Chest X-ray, PA view. Patient: 52 years old, sex F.
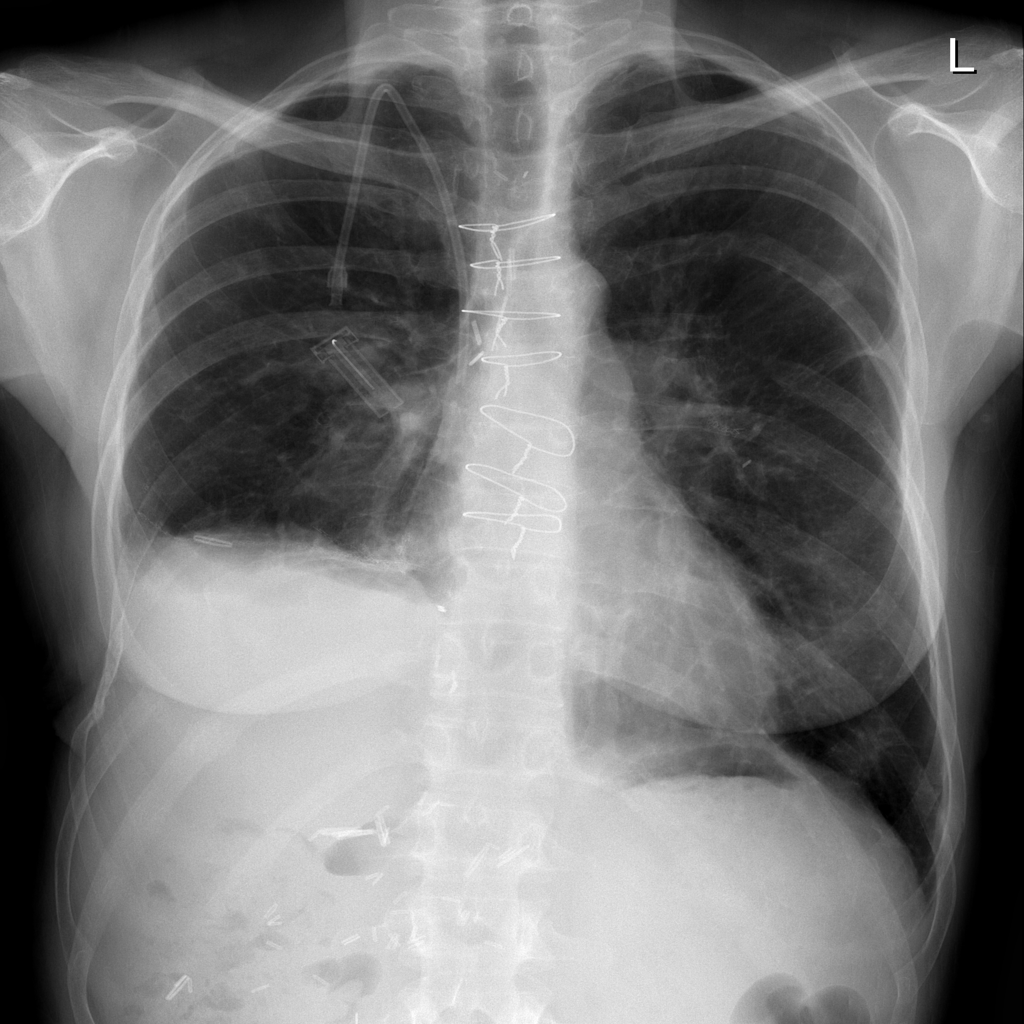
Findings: Fibrosis, Mass, Nodule, Pleural_Thickening